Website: walmart
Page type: billing-address
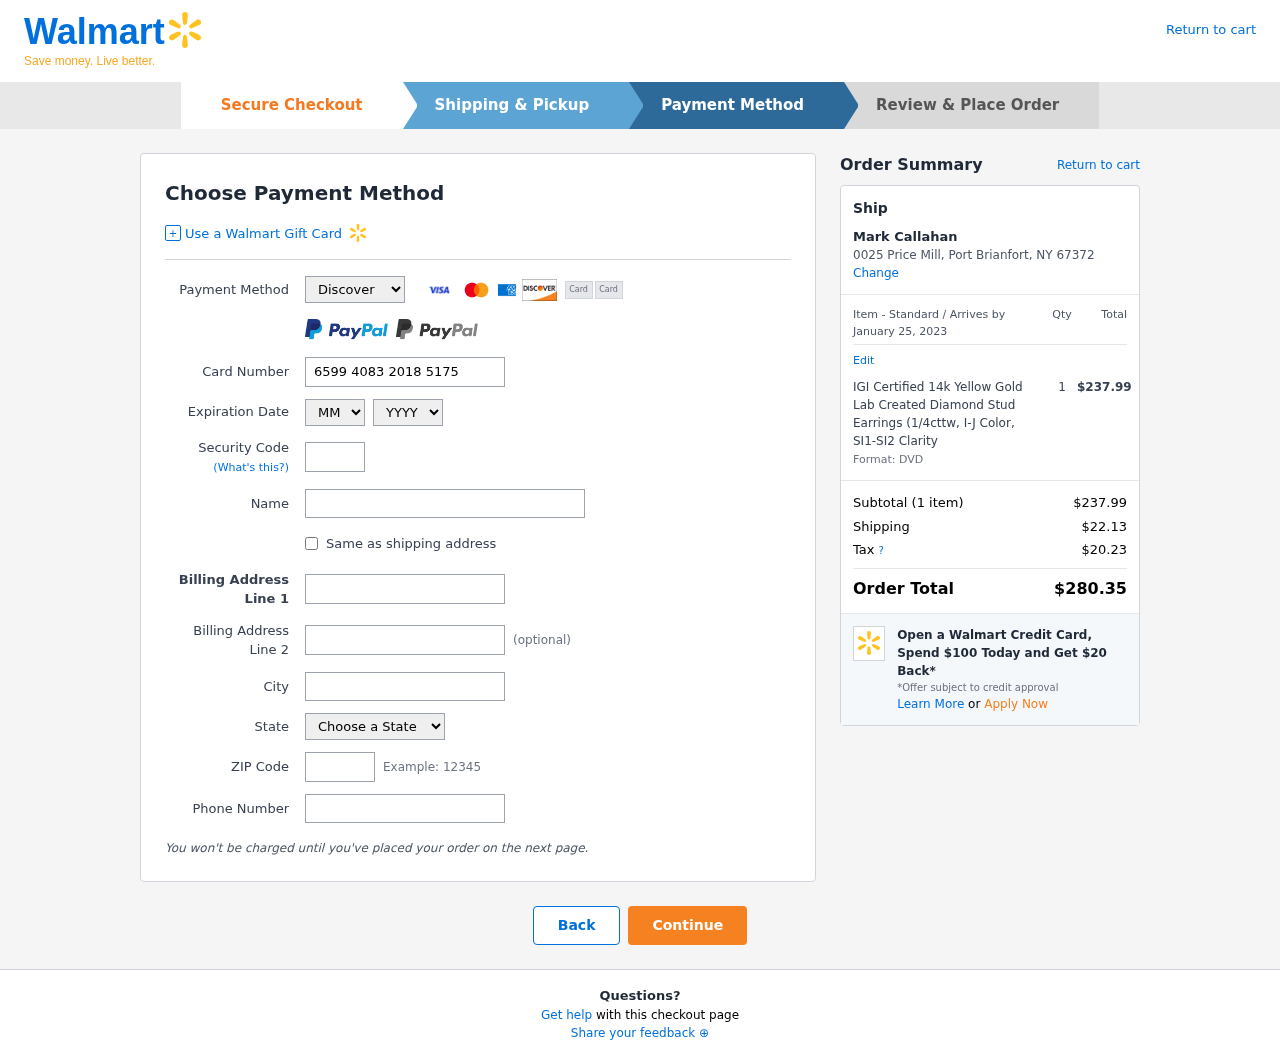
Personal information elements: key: PII_CARD_CVV
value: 192
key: PII_CARD_EXPIRY_MONTH
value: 03
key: PII_CARD_EXPIRY_YEAR
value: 30
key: PII_CARD_NUMBER
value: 6599 4083 2018 5175
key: PII_CARD_TYPE
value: Discover
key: PII_CITY
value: Port Brianfort
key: PII_CITY_STATE_ZIP
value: Port Brianfort, NY 67372
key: PII_FULLNAME
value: Mark Callahan
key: PII_PHONE
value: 6996915111
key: PII_POSTCODE
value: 67372
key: PII_STATE
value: New York
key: PII_STREET
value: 0025 Price Mill
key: PII_STREET2
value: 843 Samantha Stream
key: PII_FULLNAME2
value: Mark Callahan
Product elements: key: PRODUCT1_NAME
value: IGI Certified 14k Yellow Gold Lab Created Diamond Stud Earrings (1/4cttw, I-J Color, SI1-SI2 Clarity
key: PRODUCT1_PRICE
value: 237.99
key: PRODUCT1_QUANTITY
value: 1
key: PRODUCT1_DESC
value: Format: DVD
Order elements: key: ORDER_DELIVERY_DATE
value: January 25, 2023
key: ORDER_NUM_ITEMS
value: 1
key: ORDER_SUBTOTAL
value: $237.99
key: ORDER_SHIPPING_COST
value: $22.13
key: ORDER_TAX
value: $20.23
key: ORDER_TOTAL
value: $280.35